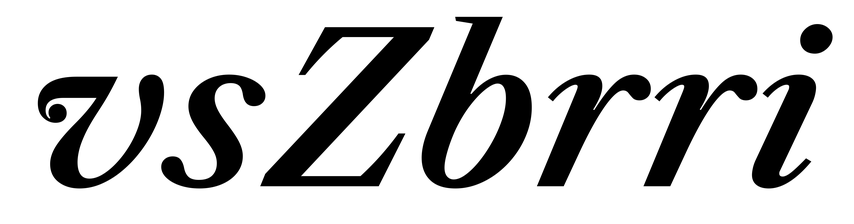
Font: LibreCaslonText-Italic_SemiBold_Italic